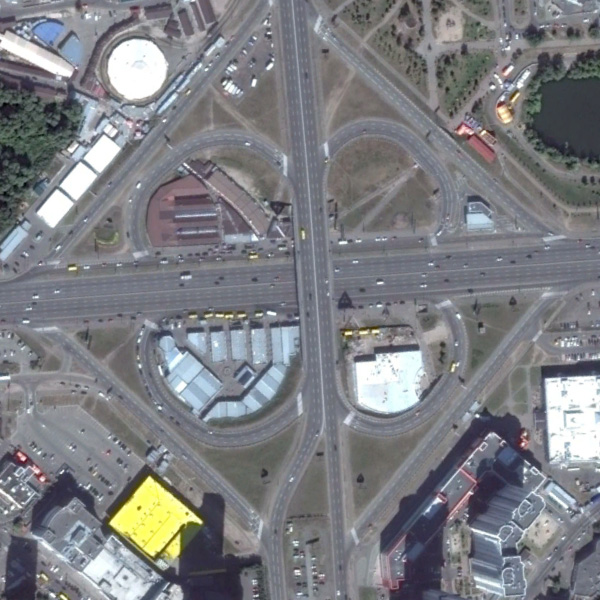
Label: Viaduct